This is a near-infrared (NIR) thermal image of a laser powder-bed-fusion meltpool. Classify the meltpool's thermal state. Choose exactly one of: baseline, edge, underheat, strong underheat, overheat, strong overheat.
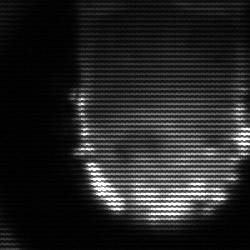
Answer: baseline